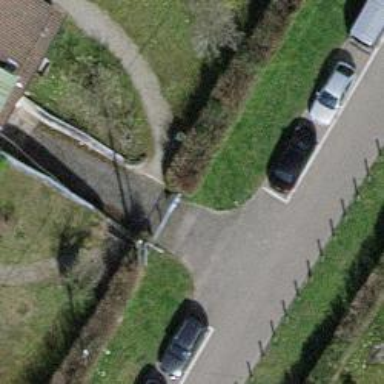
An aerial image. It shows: Gate.